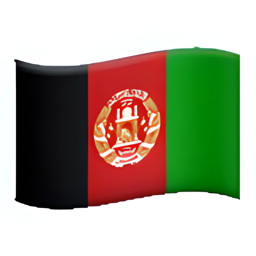
Name: flag for afghanistan
Emoji: 🇦🇫
Group: Flags
Sub-group: country-flag